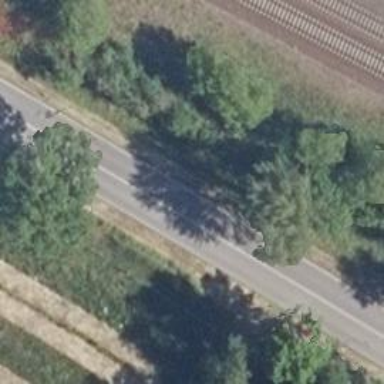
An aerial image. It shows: Tertiary road with asphalt surface.